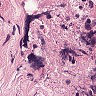
Metastatic tissue present: no